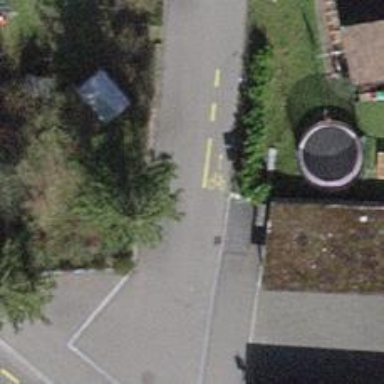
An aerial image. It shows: Asphalt residential road with opposite lane cycleway on the left.